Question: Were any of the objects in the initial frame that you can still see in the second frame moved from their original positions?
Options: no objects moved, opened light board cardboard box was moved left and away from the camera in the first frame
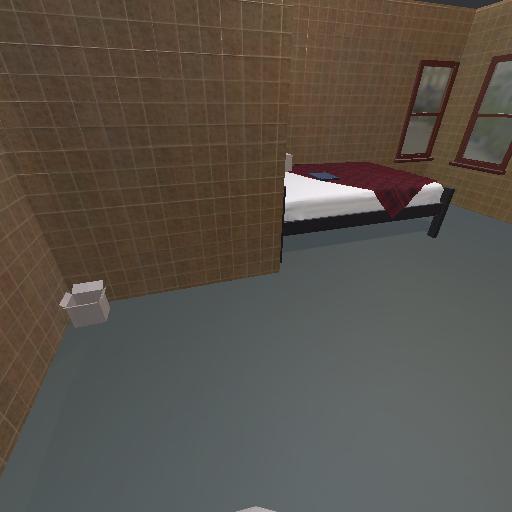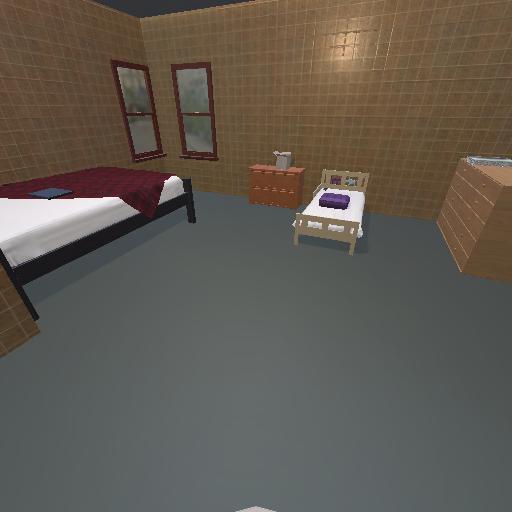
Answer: no objects moved